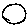
Label: circle